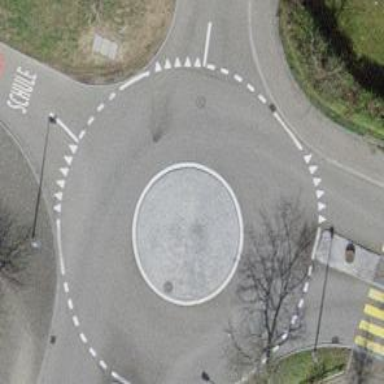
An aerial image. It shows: Roundabout on residential road with asphalt surface.